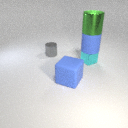
small cyan metal cube to the right of large blue rubber cube